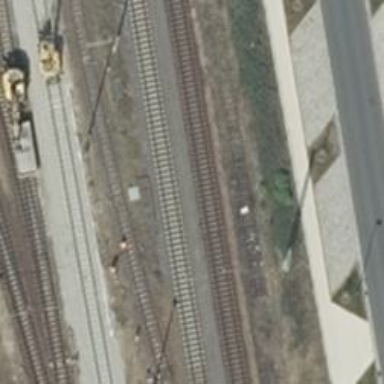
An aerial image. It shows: Unused railway yard.